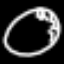
Label: clock